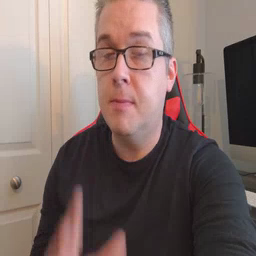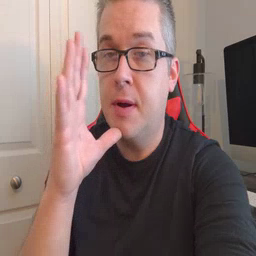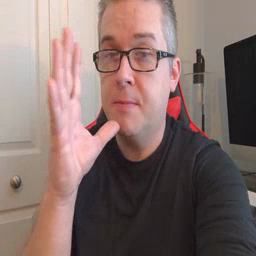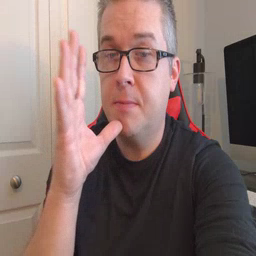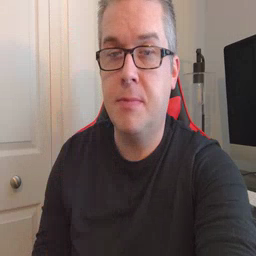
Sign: mom